Interaction volume radius: 10 \u00c5
Interaction volume height: 25 \u00c5
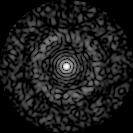
Disorder parameter: 0.8221